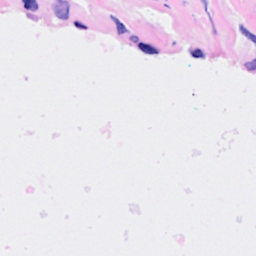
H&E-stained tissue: Breast